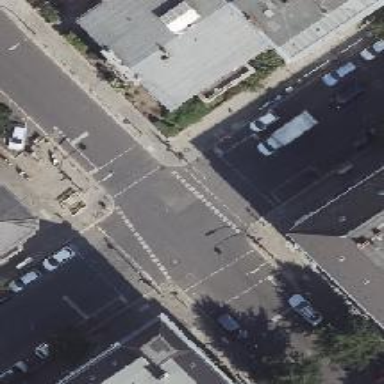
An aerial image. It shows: Road crossing with traffic signals.